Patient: sex M, age 64
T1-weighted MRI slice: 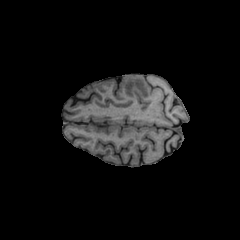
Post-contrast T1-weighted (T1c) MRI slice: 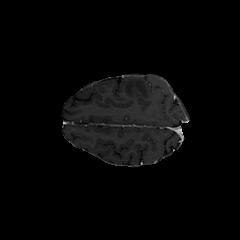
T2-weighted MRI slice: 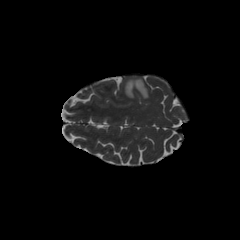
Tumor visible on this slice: yes
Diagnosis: Glioblastoma, IDH-wildtype
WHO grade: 4